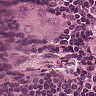
Metastatic tissue present: yes